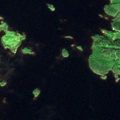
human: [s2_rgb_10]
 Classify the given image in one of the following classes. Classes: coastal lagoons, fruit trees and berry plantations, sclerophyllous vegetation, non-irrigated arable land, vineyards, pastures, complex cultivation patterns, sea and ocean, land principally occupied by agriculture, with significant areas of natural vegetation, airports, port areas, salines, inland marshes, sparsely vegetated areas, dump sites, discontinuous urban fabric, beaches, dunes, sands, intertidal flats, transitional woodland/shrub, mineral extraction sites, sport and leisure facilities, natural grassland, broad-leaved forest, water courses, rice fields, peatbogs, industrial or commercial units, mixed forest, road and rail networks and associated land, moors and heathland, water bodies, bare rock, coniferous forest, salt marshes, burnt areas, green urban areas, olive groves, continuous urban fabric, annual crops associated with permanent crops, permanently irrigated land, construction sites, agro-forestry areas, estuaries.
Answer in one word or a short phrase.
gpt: coniferous forest, mixed forest, water bodies